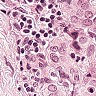
Metastatic tissue present: yes